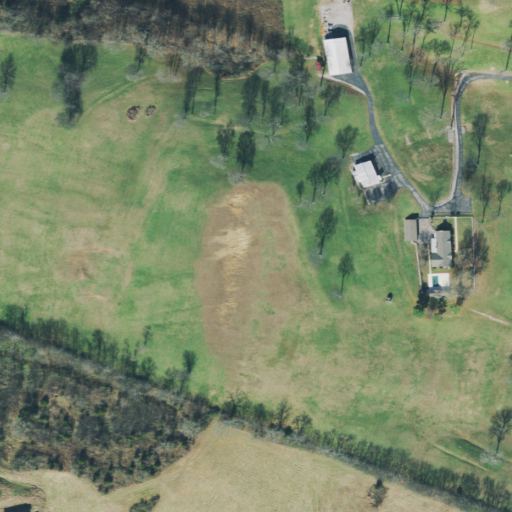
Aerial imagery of mountain in Tennessee named Foxall Hill containing pasture, deciduous forest, shrub, open development, mixed forest, evergreen forest, grassland, medium intensity development, and low intensity development